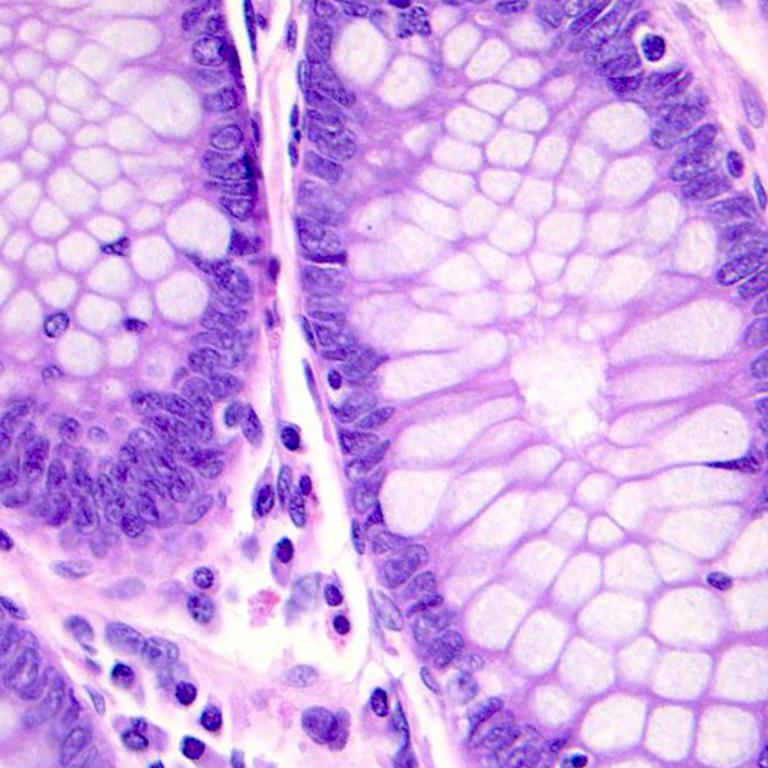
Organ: colon
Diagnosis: benign